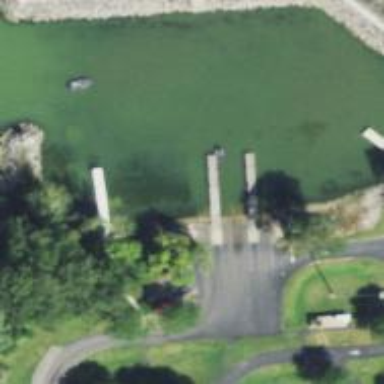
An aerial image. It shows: Slipway on service road for leisure land activities.